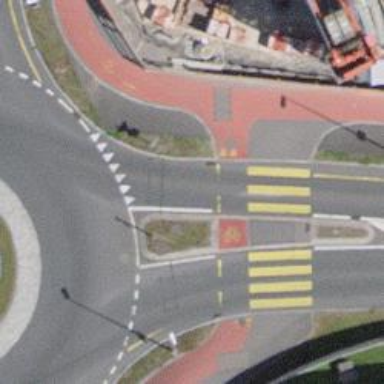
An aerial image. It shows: Uncontrolled red crossing with surface markings.